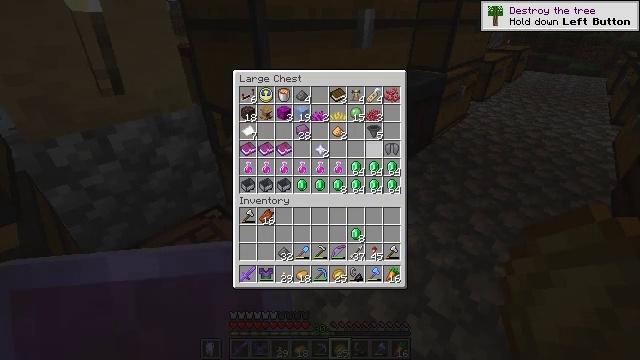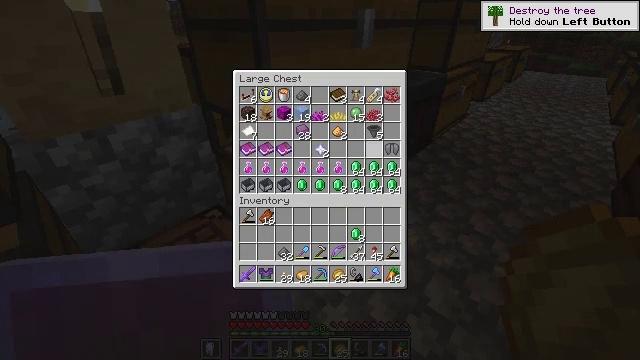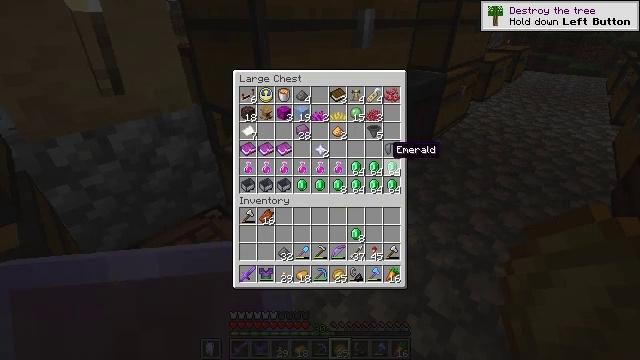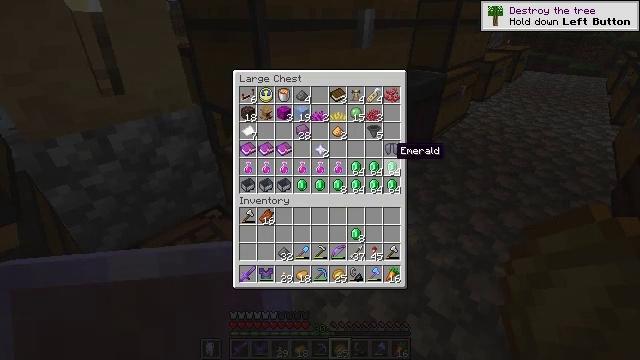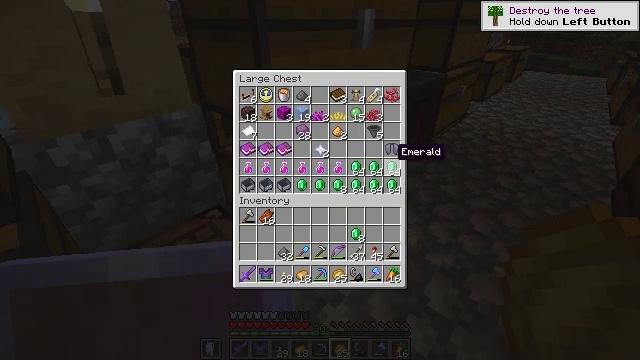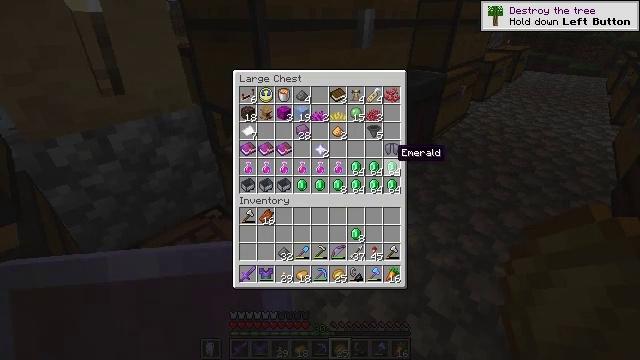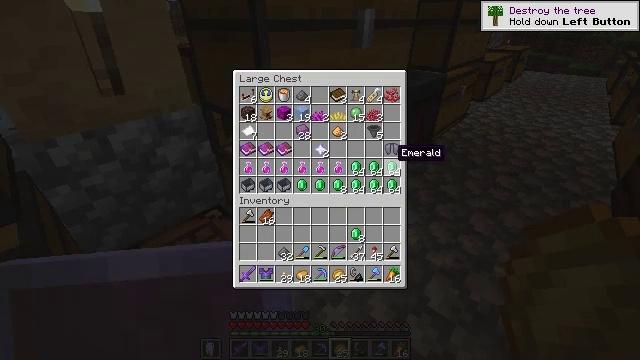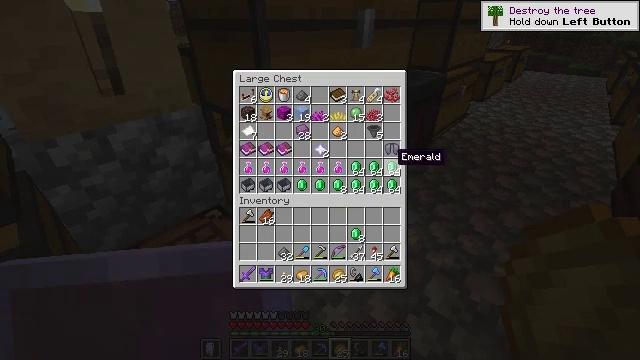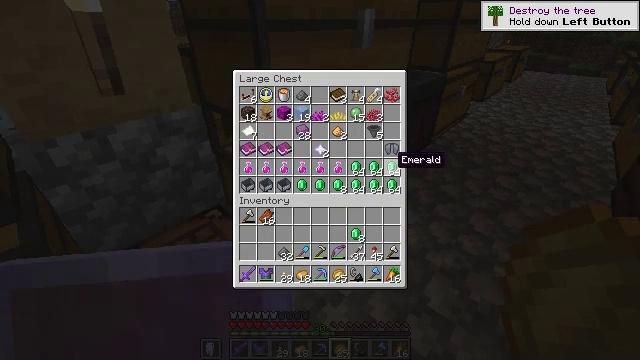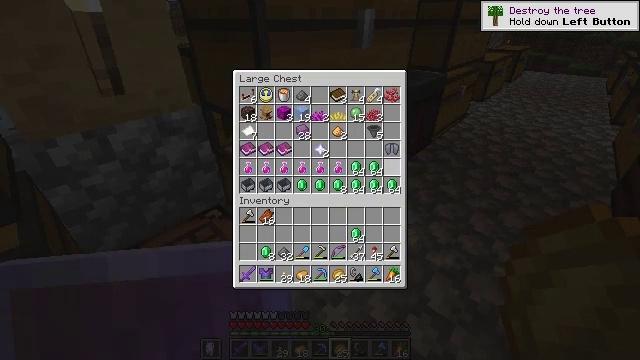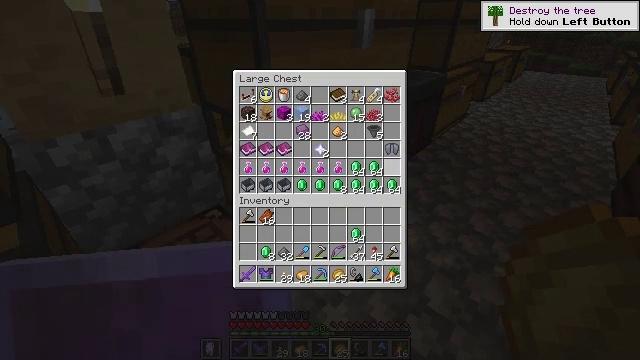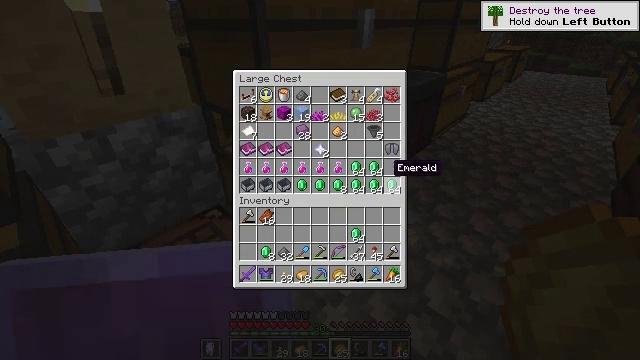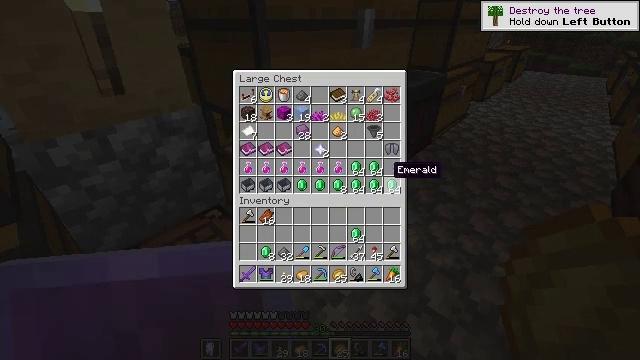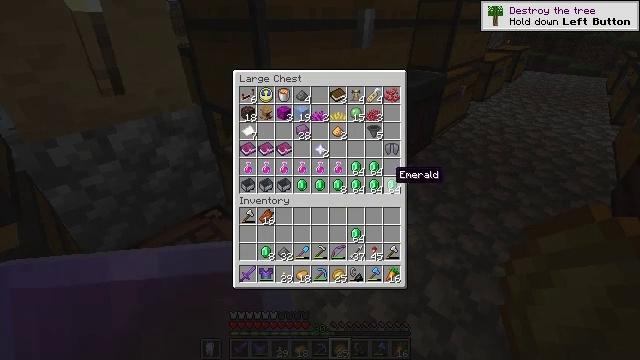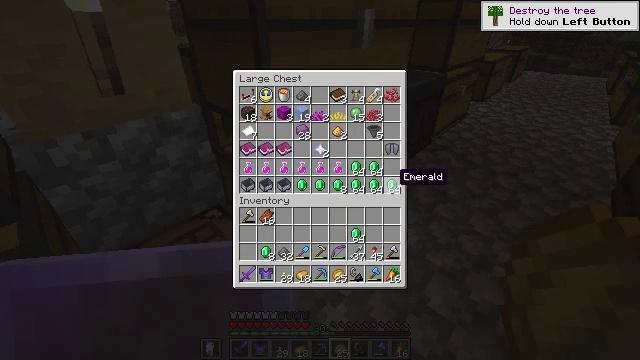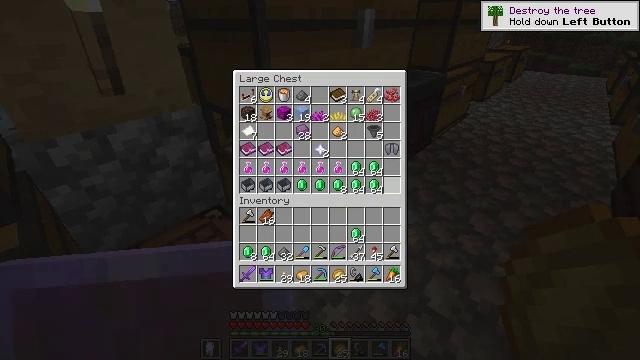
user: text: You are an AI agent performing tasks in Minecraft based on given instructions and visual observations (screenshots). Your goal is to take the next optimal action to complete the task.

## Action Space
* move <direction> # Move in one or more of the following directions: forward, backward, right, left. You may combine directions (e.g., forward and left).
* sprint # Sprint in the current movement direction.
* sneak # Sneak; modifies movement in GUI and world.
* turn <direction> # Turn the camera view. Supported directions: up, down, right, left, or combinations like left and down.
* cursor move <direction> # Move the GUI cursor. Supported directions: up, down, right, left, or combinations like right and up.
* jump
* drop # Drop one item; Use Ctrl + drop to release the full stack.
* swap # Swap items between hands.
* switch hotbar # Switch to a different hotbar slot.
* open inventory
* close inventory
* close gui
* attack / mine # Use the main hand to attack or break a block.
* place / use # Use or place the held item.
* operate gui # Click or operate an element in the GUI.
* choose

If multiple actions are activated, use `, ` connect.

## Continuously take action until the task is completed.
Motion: motion action
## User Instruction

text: Open the crafting table to craft an emerald block.
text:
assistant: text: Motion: no_op
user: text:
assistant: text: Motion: no_op
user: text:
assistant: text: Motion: no_op
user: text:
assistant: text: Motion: sneak
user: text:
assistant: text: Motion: sneak
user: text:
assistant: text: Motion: sneak
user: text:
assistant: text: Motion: sneak
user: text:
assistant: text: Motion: sneak
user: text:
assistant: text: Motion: sneak, choose
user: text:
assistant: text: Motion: sneak, choose
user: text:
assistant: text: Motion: sneak
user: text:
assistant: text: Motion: sneak
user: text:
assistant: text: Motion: sneak
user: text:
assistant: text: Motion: sneak
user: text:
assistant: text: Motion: sneak, choose
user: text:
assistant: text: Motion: sneak, choose
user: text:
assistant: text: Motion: sneak, cursor move left
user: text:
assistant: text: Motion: sneak
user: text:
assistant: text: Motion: sneak, choose
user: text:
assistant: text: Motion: sneak, choose
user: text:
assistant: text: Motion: sneak, cursor move up
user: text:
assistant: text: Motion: sneak
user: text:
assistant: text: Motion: sneak
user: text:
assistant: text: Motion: sneak, choose
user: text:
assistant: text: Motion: sneak, choose
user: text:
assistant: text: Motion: sneak, choose
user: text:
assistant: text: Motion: sneak, cursor move left
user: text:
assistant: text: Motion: sneak
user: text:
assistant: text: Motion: sneak, choose
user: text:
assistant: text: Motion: sneak, choose